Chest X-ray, PA view. Patient: 19 years old, sex F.
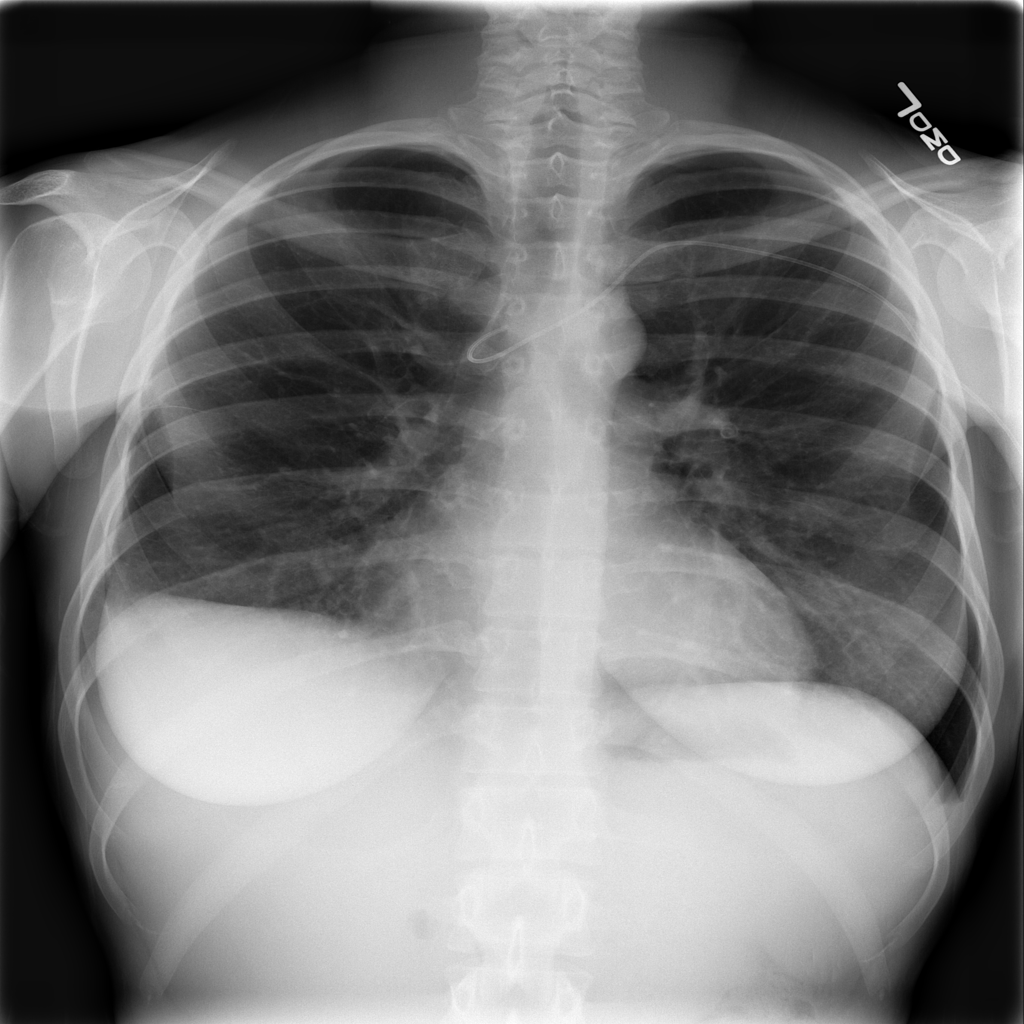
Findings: No Finding